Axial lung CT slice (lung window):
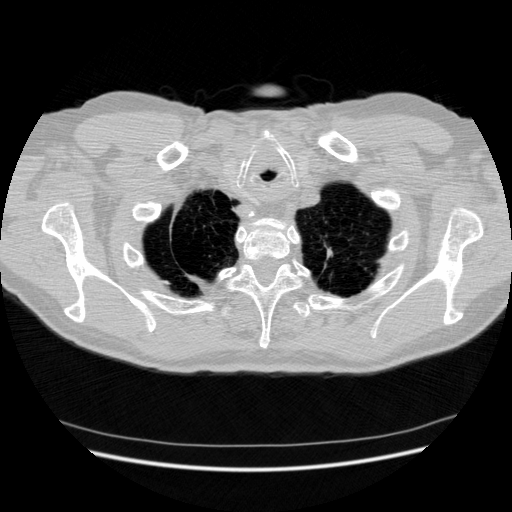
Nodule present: no